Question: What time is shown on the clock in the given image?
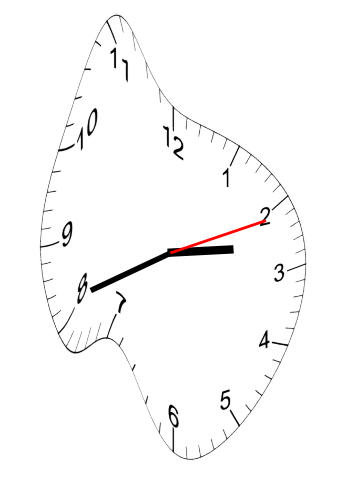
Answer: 02:41:11